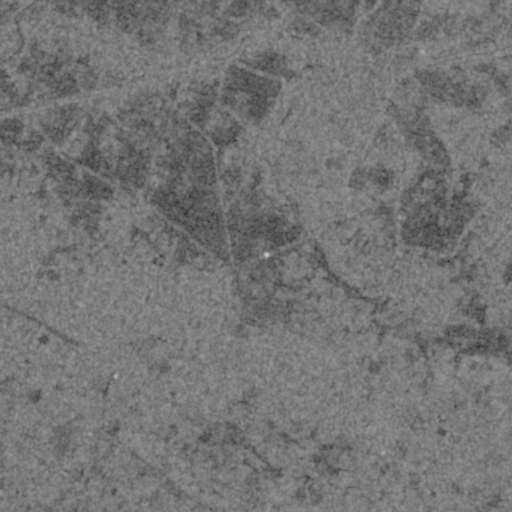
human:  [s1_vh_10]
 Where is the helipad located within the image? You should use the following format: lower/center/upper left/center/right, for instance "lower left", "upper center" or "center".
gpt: The helipad is located in the lower left of the image.
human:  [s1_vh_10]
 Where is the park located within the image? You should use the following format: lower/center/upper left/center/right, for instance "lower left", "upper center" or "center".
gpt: The park is located in the lower left of the image.
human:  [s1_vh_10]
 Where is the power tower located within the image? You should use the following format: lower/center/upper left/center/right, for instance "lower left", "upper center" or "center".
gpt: The power tower is located in the lower left of the image.
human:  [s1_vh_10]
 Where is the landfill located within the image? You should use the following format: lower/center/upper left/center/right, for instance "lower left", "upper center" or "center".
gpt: There is no landfill in the image.

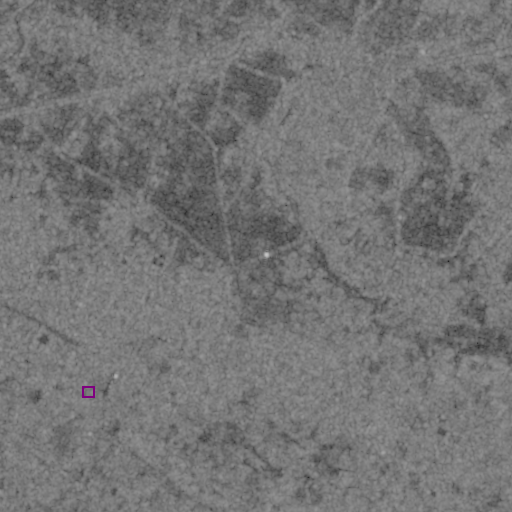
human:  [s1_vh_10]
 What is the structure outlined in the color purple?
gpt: The structure outlined in purple is a park.
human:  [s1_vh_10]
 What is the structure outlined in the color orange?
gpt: There is no orange outline.